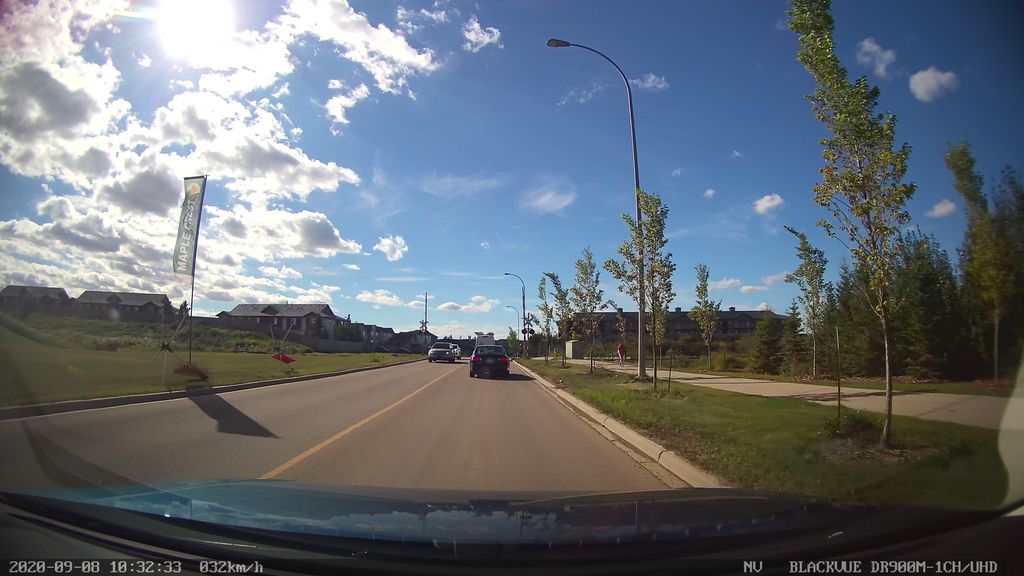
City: edmonton